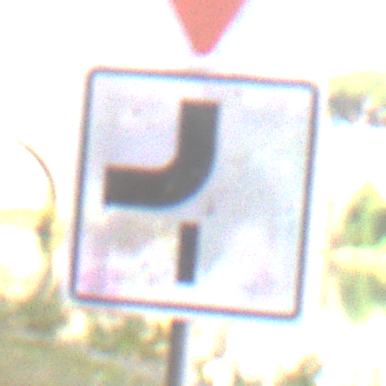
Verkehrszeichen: VerlaufVorfahrtsstrasse7
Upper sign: VorfahrtGewaehren
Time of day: MorningAfternoon
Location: Outdoor (Suburban)
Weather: PartlyCloudy
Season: NotSpecified
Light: Natural